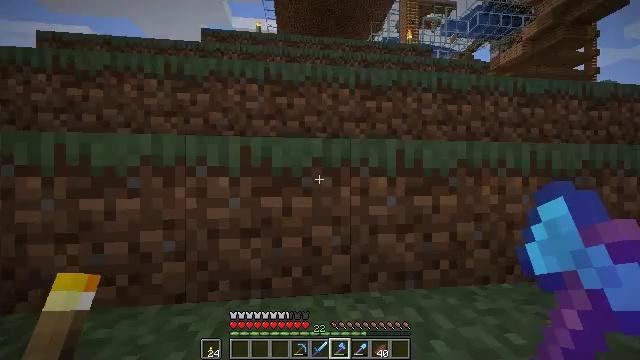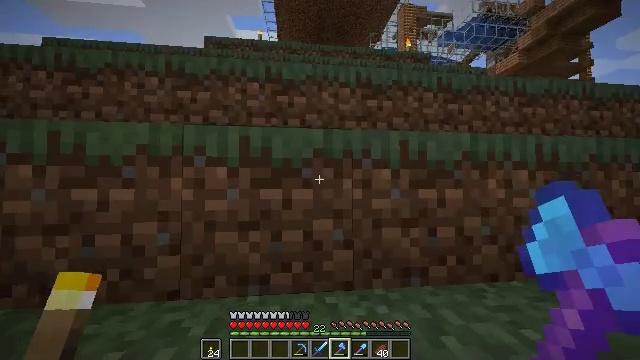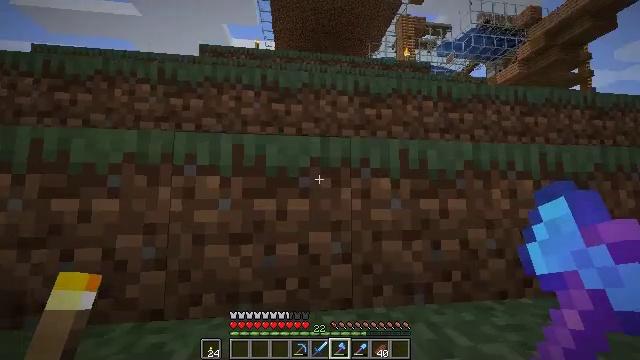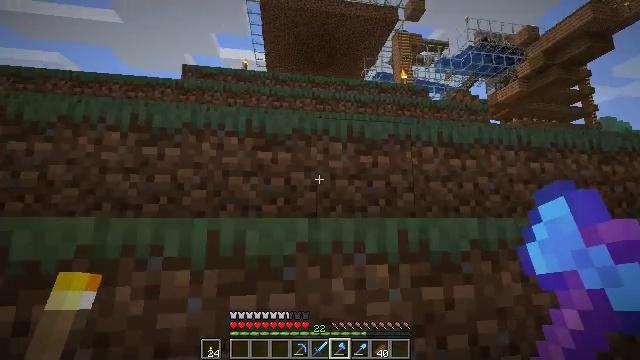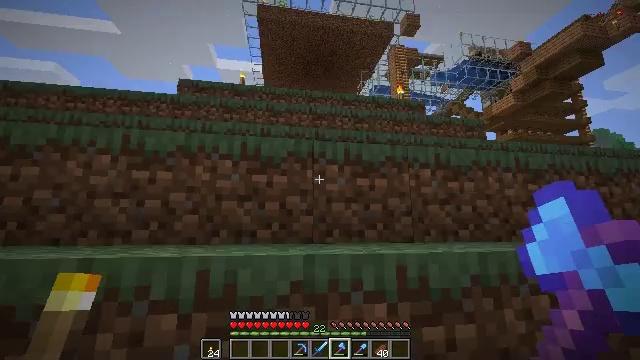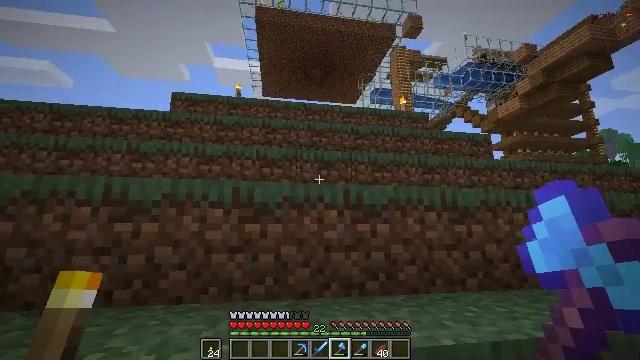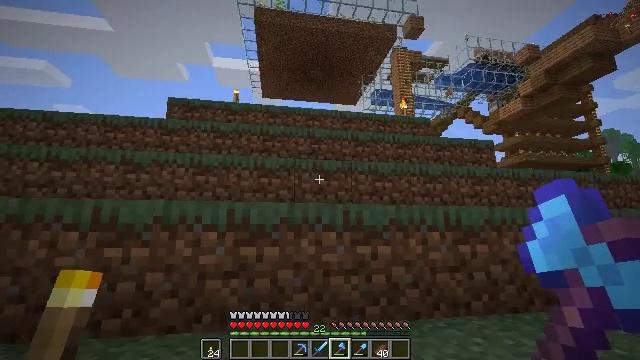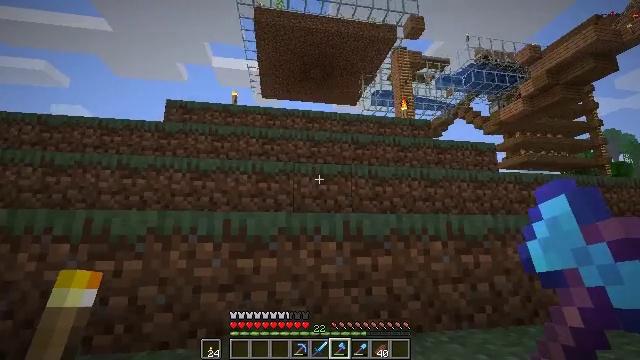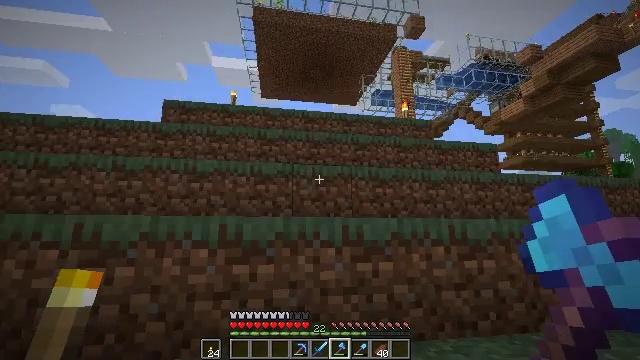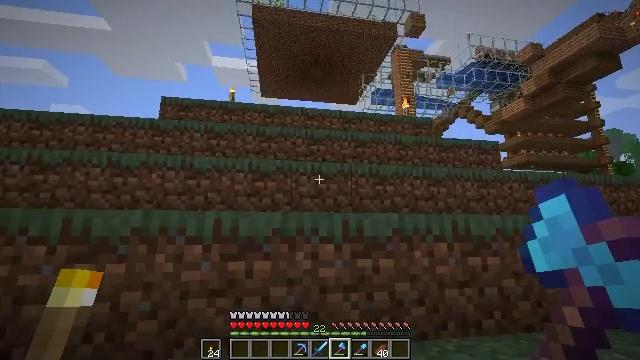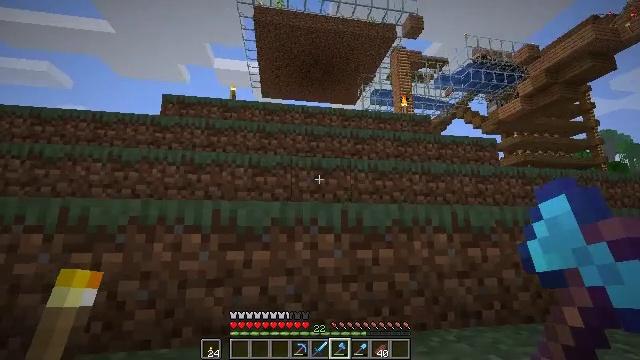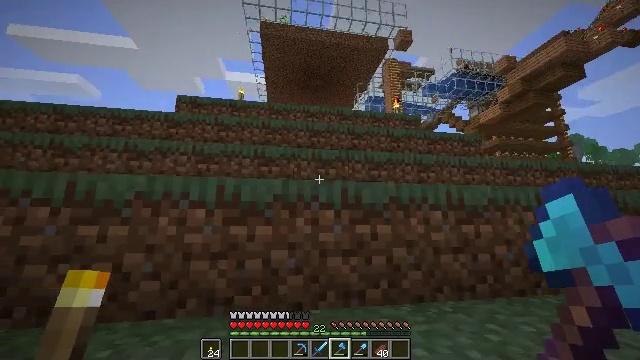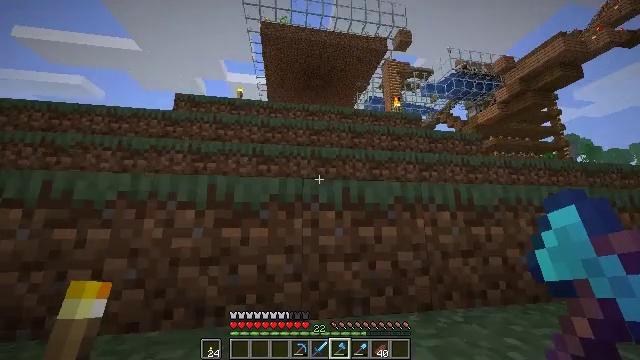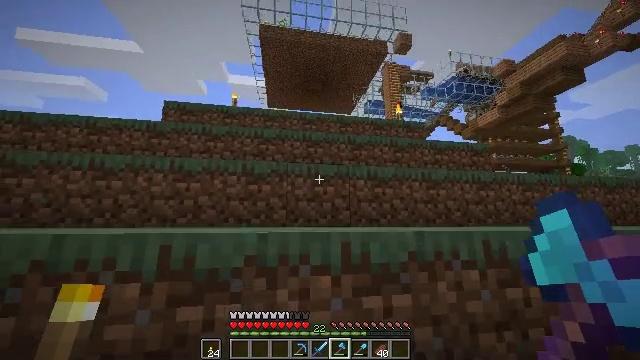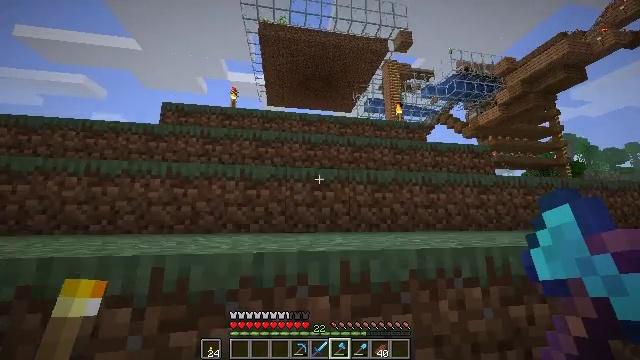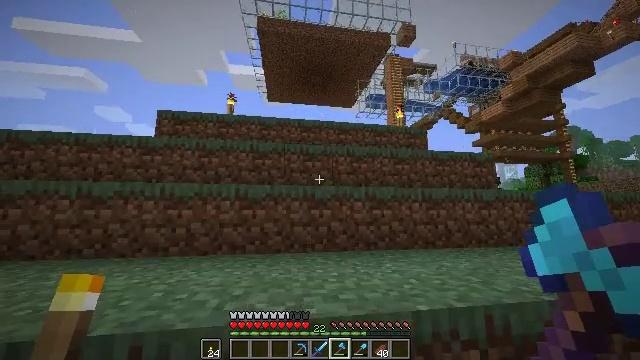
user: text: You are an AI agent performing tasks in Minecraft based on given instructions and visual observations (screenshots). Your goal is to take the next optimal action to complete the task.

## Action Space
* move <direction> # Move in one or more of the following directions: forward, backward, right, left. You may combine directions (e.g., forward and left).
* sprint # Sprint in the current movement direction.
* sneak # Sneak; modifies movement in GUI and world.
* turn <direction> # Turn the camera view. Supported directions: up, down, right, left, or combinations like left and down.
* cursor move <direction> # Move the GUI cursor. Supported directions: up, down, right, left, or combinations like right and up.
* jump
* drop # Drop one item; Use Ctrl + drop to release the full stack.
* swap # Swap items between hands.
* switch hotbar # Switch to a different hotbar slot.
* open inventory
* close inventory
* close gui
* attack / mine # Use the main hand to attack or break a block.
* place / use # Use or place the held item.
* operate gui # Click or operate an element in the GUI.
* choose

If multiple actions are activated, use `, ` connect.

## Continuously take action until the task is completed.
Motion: motion action
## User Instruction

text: Mine a chest to move it.
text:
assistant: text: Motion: move forward, turn up, jump
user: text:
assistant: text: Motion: move forward, sprint, turn up, jump
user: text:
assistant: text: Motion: move forward, sprint, turn right and up, jump
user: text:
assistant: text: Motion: move forward, sprint, turn up, jump
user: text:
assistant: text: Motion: move forward, jump
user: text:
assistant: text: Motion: move forward, jump
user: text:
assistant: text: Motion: move forward, jump
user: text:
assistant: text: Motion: move forward, jump
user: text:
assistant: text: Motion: move forward, sprint, jump
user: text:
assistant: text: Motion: move forward, sprint, jump
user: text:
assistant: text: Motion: move forward, sprint, jump
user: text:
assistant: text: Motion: move forward, jump
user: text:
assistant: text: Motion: move forward, jump
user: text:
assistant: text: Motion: move forward, jump
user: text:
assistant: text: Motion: move forward, turn down, jump
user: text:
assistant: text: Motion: move forward, jump
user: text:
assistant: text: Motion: move forward, sprint, jump
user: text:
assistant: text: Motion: move forward, sprint, turn left and down, jump
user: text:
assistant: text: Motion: move forward, sprint, turn left and down, jump
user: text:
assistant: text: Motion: move forward, turn left and down, jump
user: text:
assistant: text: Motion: move forward, turn left, jump
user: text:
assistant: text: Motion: move forward, jump
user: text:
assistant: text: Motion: move forward, sprint, jump
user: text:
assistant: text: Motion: move forward, sprint, jump
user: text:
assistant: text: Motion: move forward, sprint, turn right and down, jump
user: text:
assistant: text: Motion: move forward, jump
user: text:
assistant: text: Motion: move forward, jump
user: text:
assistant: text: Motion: move forward, jump
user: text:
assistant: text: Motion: move forward, jump
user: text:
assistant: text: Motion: move forward, jump